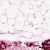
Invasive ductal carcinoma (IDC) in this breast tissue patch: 0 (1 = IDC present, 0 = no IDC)